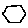
Label: hexagon